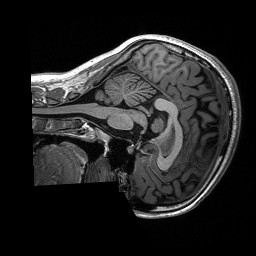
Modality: T1w
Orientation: sagittal
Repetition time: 8 s
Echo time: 0.066 s